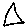
Label: triangle